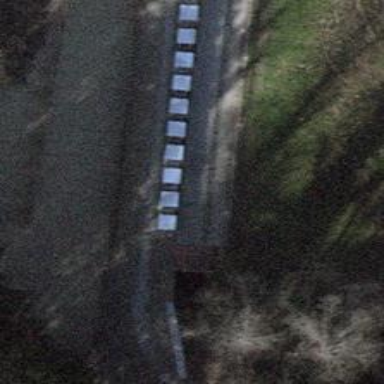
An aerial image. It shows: Retaining wall.